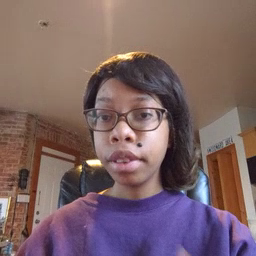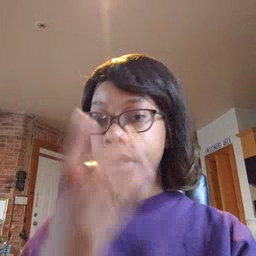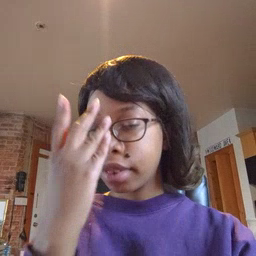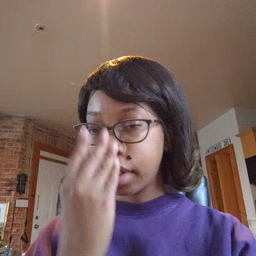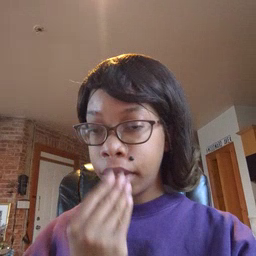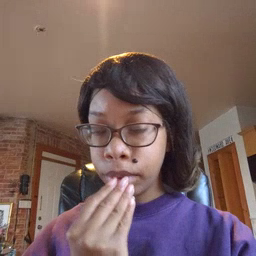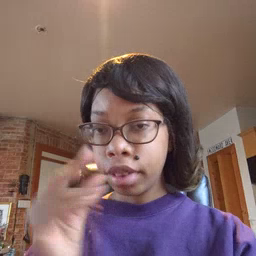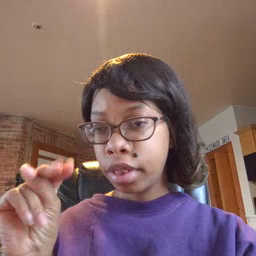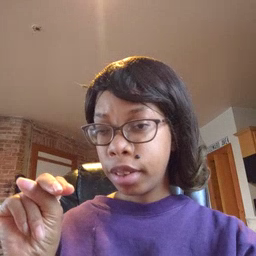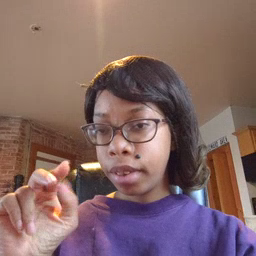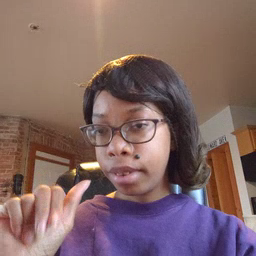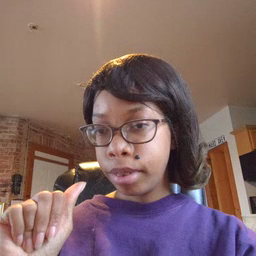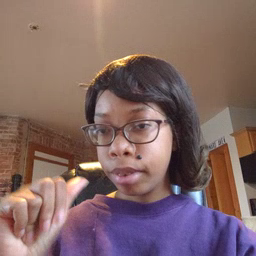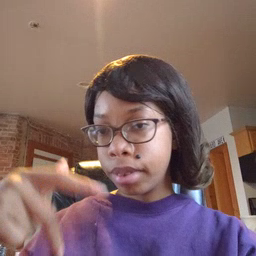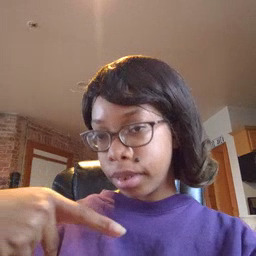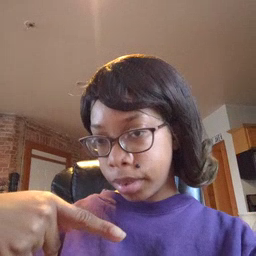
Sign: nap